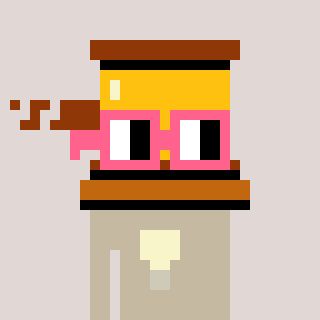
a pixel art character with square pink glasses, a gavel-shaped head and a bege-colored body on a warm background